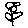
Label: flower